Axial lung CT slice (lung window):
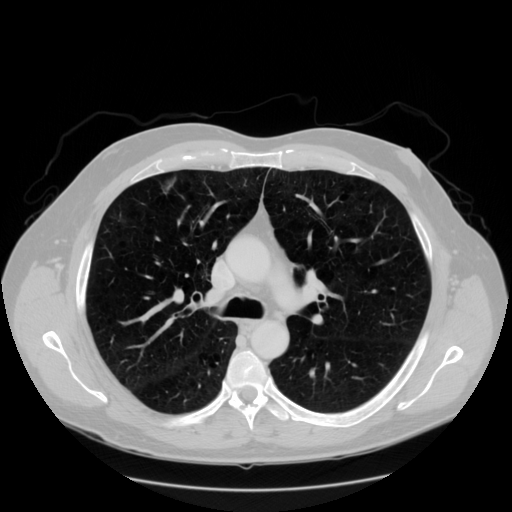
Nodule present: no